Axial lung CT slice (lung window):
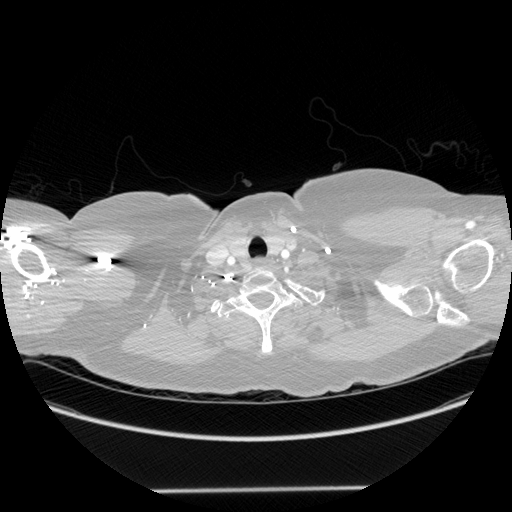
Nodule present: no